Field crop: tomato
Growth stage: 1
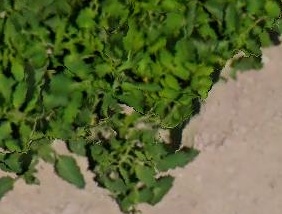
Species: tomato